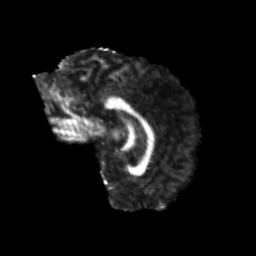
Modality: FA
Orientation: sagittal
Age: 23
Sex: female
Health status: healthy
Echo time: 0.074 s